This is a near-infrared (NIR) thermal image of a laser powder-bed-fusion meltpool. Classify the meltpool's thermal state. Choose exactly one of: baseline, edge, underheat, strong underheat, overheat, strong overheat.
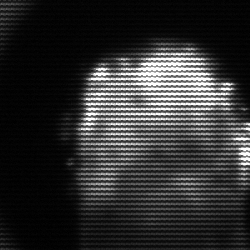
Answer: baseline